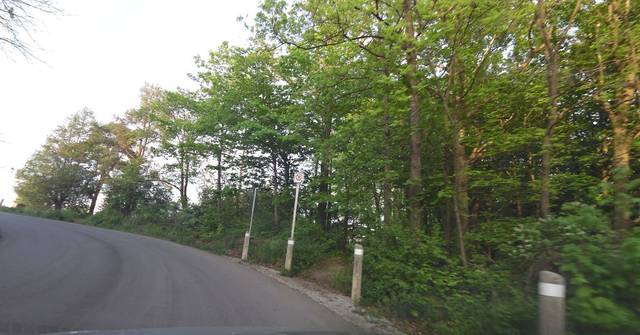
Region: Canada
Coordinates: 43.46, -79.749